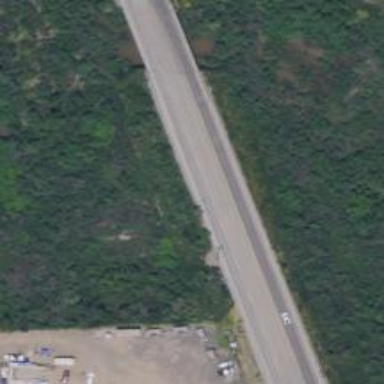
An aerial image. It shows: Secondary road crossing bridge.